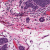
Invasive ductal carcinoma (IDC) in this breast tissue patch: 0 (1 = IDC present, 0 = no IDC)